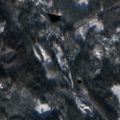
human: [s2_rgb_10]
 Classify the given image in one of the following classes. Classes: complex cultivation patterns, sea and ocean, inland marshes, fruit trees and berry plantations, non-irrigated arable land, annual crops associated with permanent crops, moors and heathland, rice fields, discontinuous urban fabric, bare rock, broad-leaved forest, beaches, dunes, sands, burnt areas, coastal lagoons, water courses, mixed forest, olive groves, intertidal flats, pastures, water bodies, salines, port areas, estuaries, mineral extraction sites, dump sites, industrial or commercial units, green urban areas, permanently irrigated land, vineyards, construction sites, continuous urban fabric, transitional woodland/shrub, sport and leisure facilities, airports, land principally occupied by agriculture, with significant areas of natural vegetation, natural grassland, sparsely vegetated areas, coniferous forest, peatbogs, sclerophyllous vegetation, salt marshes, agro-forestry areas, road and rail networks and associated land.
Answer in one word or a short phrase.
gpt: coniferous forest, mixed forest, transitional woodland/shrub